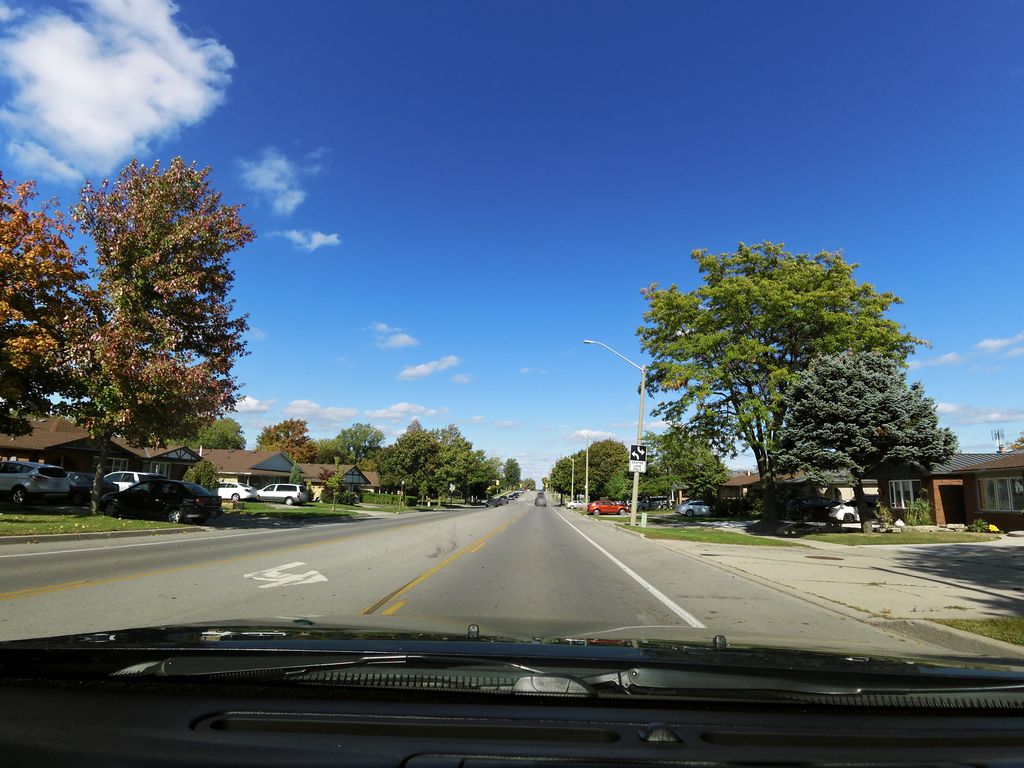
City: hamilton